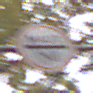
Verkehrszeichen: MautflichtigeStrecke
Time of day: Midday
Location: Outdoor (Nature)
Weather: Overcast
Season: NotSpecified
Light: Natural